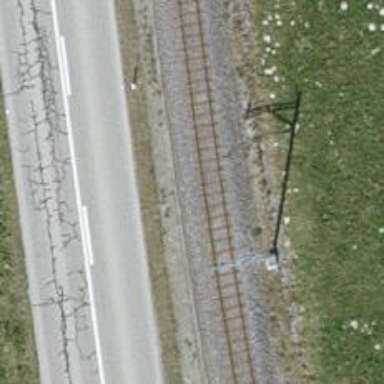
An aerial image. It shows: Narrow-gauge railway with one track. The electrification is done using contact line. It is spur service.